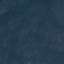
Label: Forest